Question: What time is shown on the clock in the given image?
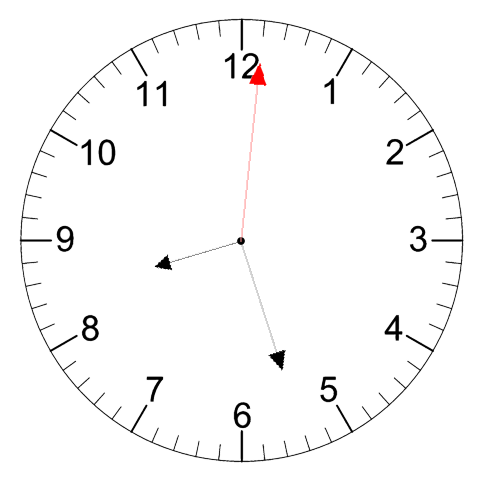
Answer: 08:27:01